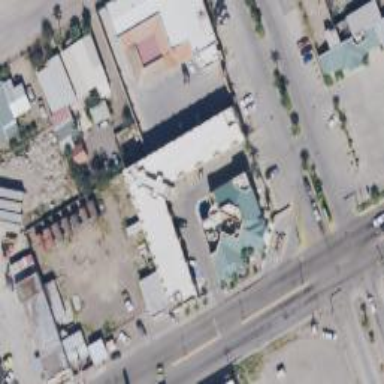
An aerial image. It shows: Hotel building.